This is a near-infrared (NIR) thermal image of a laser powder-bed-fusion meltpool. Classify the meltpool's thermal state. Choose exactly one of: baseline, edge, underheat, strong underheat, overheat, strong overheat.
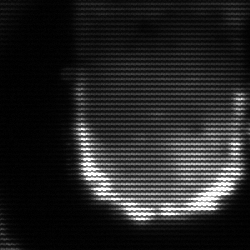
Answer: baseline